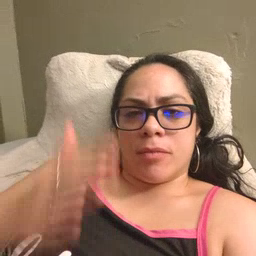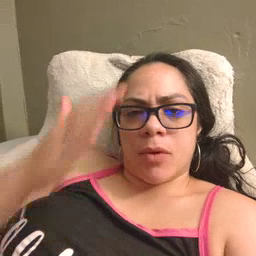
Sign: why